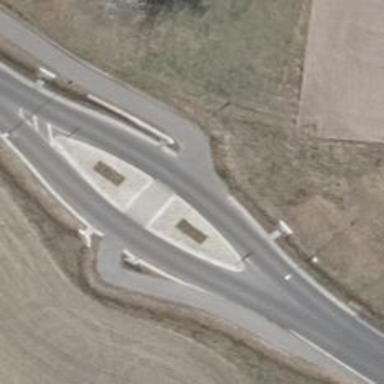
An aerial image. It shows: Zebra crossing on the road.